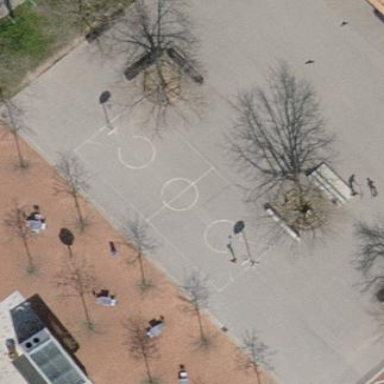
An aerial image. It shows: Basketball court on leisure land pitch.